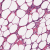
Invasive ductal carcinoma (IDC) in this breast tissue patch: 0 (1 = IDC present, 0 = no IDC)